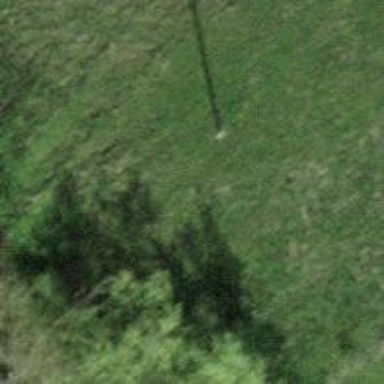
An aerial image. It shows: Power pole.